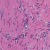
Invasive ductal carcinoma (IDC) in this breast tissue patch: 1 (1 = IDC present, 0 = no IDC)